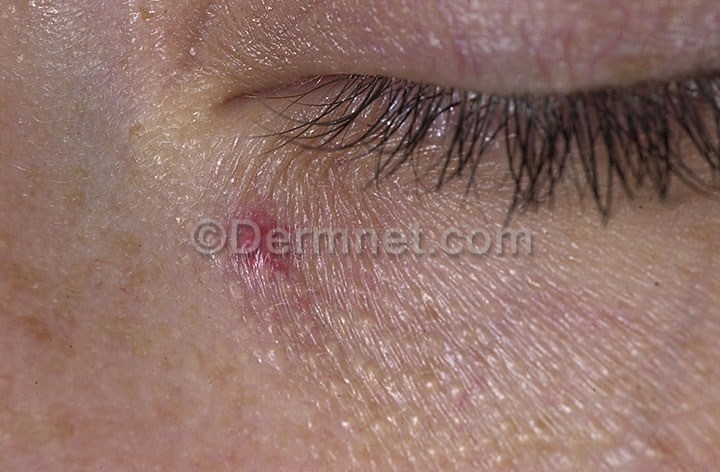
Disease: Vascular Tumors